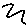
Label: zigzag